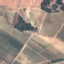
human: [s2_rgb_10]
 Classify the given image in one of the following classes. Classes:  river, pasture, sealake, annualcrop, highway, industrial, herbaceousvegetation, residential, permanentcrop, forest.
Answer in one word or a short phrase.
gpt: PermanentCrop